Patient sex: M
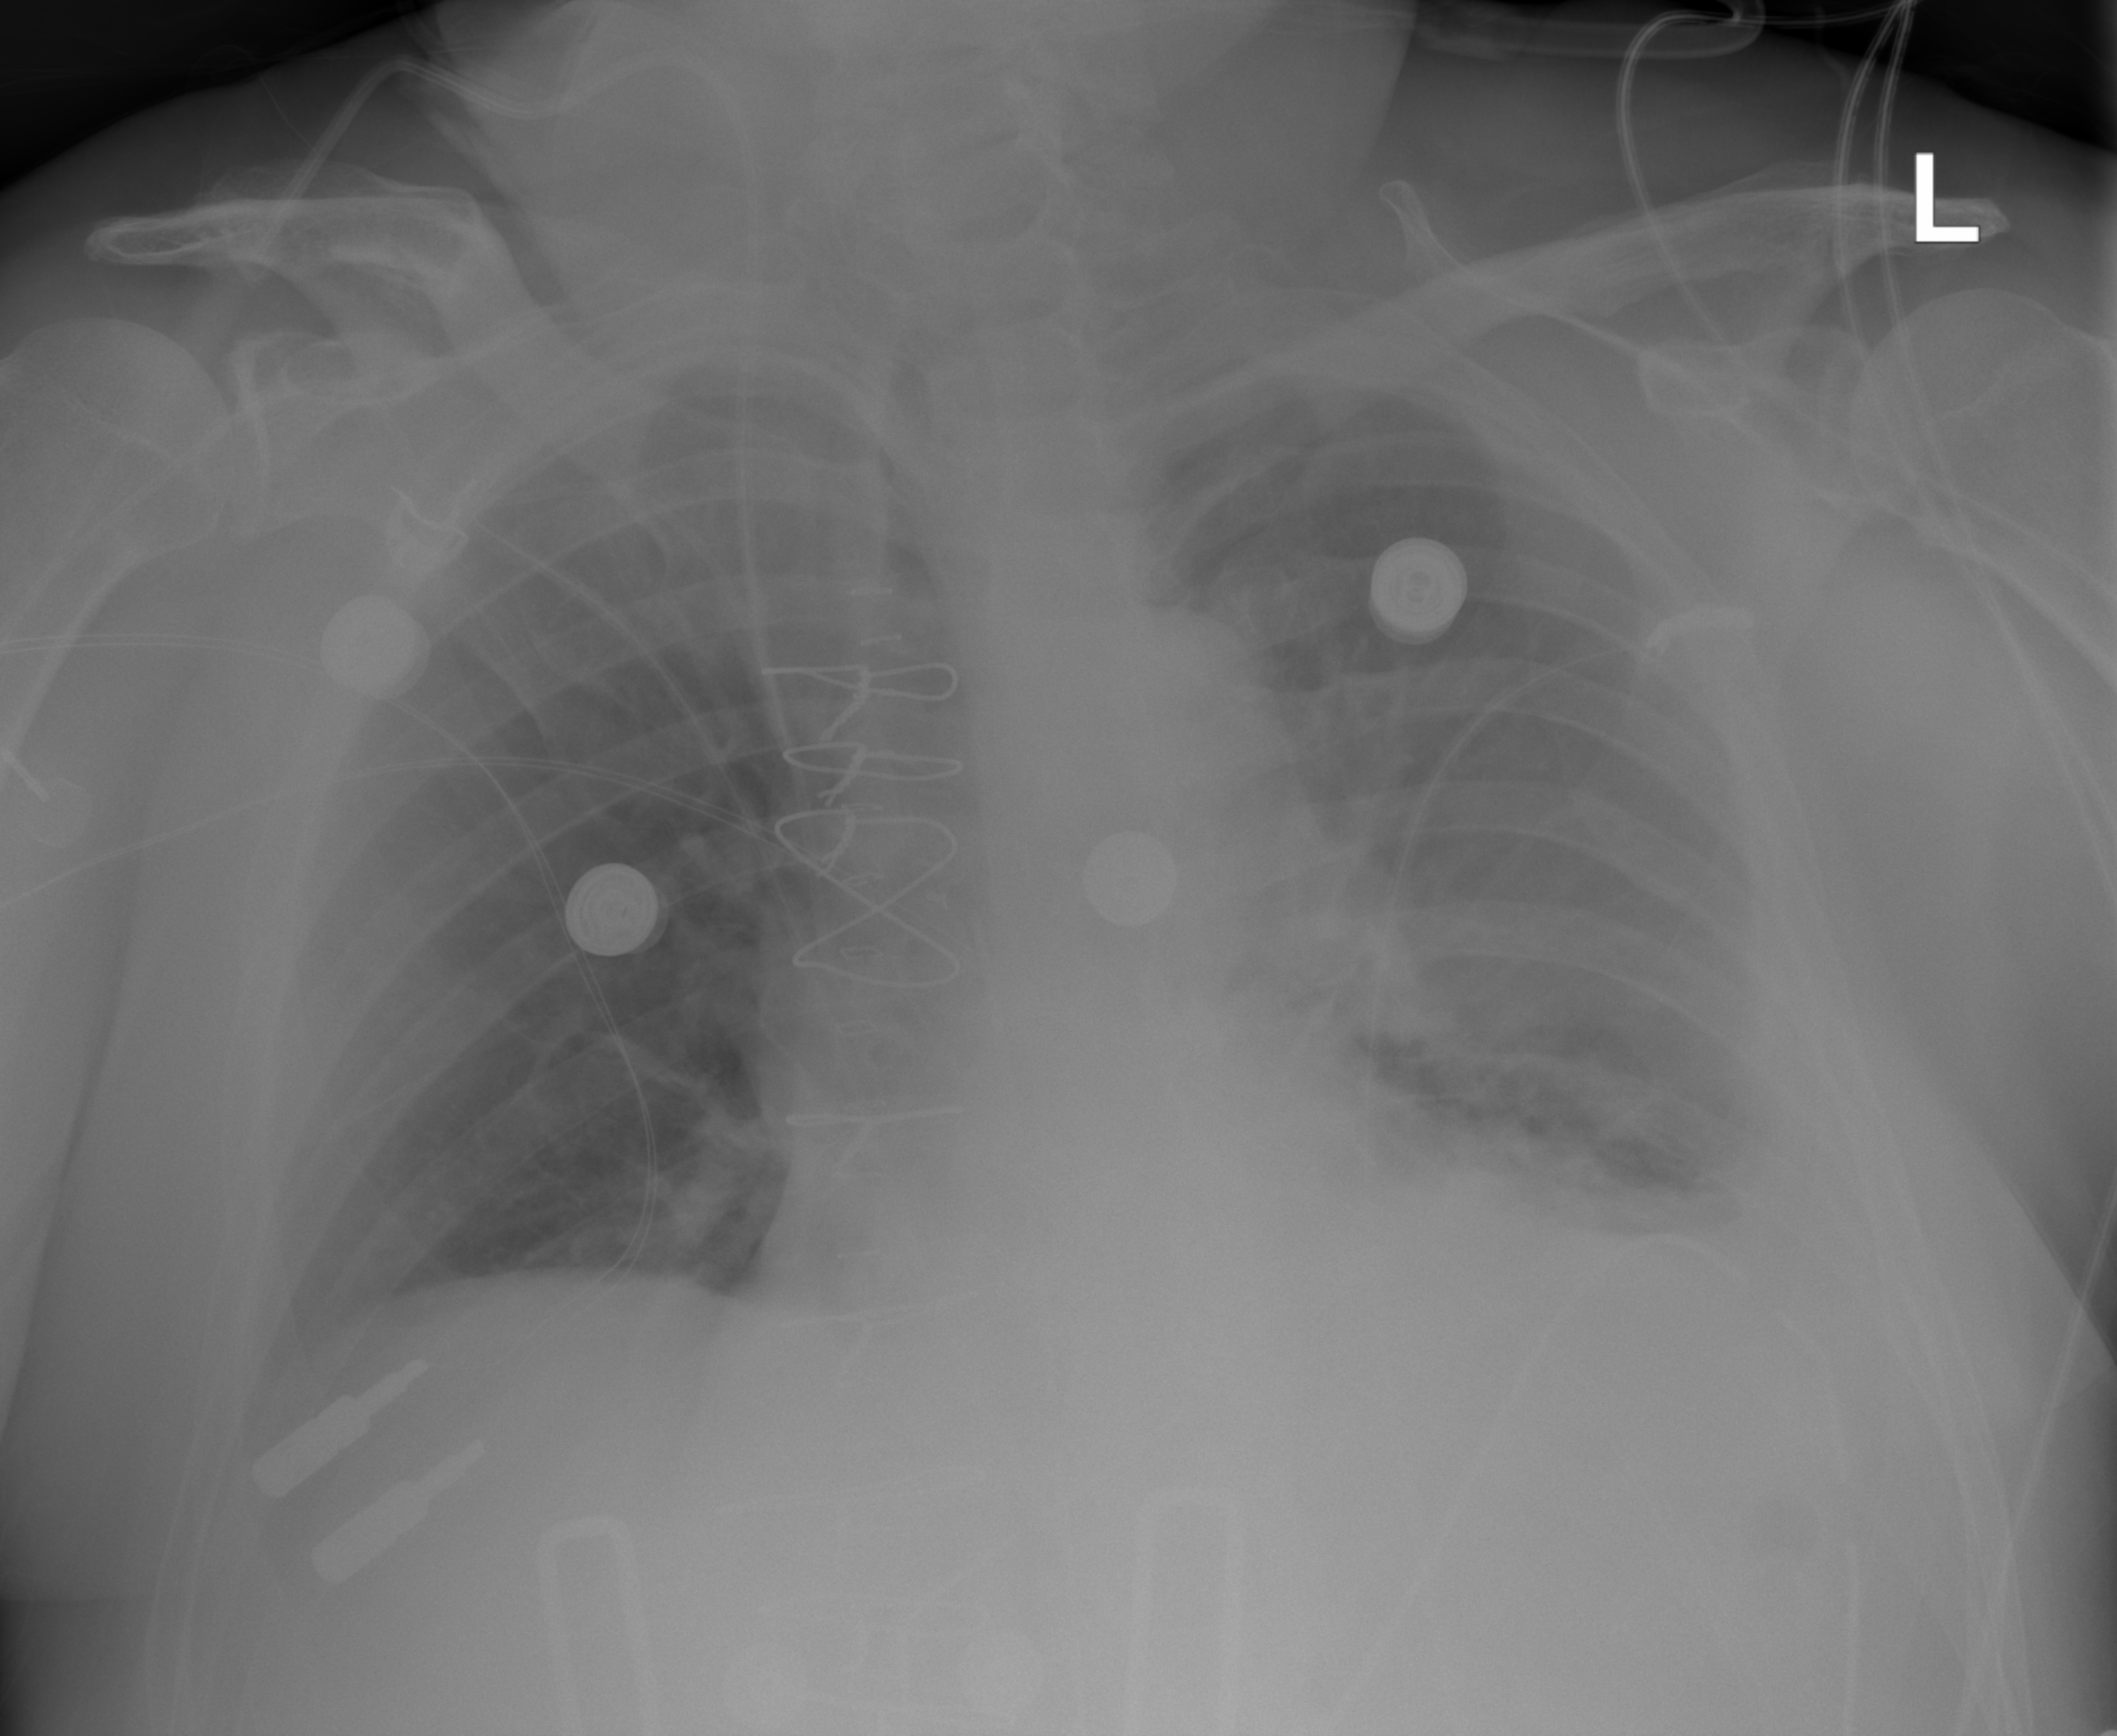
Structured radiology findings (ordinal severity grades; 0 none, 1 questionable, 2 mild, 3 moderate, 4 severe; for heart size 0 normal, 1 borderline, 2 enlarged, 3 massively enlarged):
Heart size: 0
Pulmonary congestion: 2
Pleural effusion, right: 2
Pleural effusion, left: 2
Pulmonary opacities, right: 0
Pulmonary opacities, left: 0
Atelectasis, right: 0
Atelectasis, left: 2